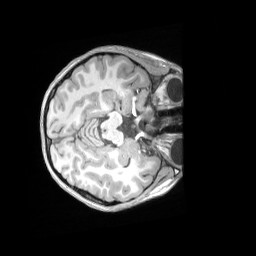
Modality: T1w
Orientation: axial
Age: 10
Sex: female
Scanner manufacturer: siemens
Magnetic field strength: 3 T
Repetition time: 2.53 s
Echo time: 0.00164 s